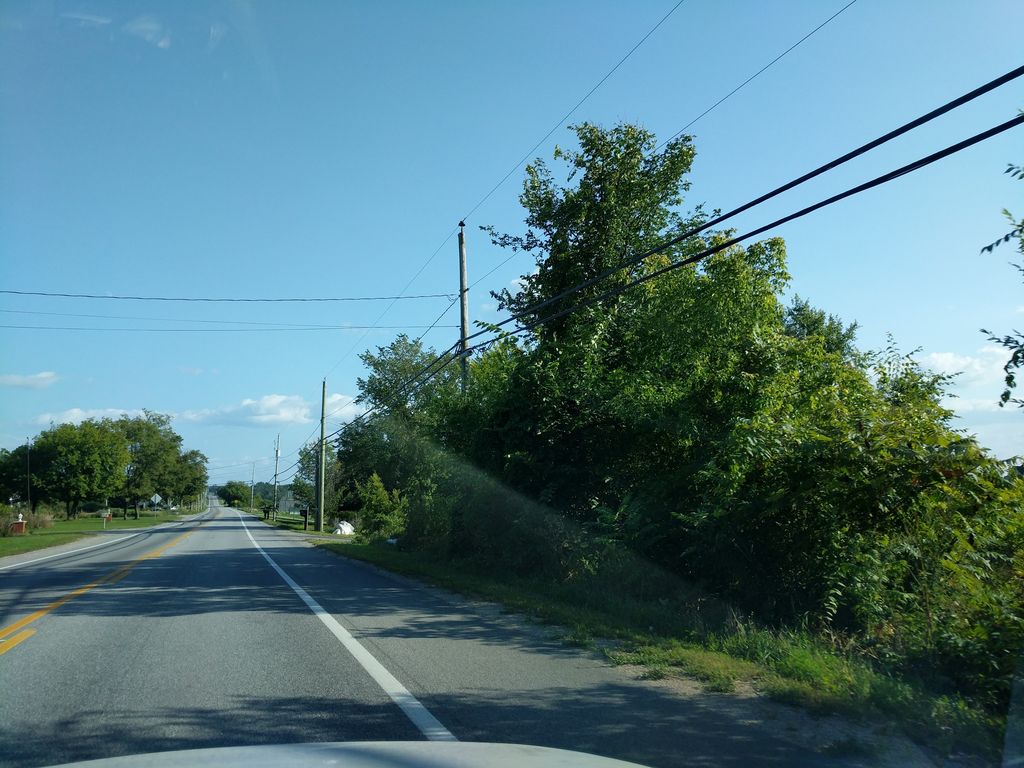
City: ottawa-gatineau